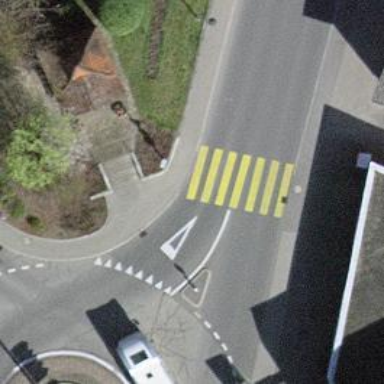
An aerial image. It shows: Sidewalk along the footway.